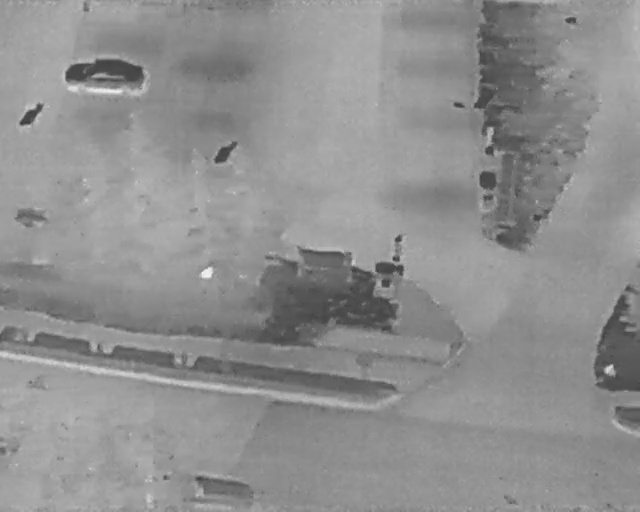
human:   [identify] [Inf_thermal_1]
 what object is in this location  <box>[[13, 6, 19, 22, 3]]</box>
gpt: <ref>1 large car at the top left</ref>